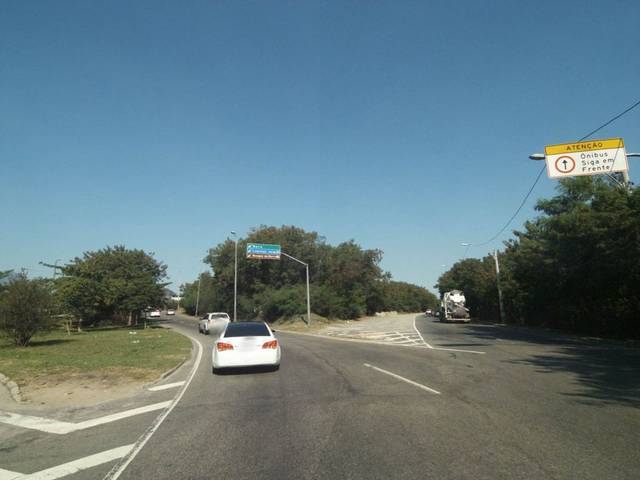
Region: Brazil
Coordinates: -22.956, -43.358